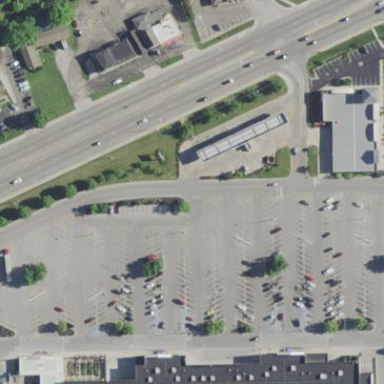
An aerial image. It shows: Parking area.